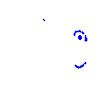
Particle: kaon